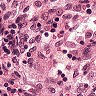
Metastatic tissue present: no